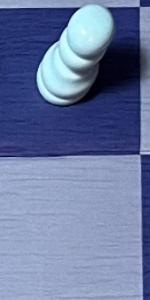
Label: Empty